高一 · 代数
（2020 秋 - 丰城市校级期中）已知函数 $f(x)=x^{2}+4 x+\frac{p}{2}+2$, 正数 $p$ 在集合 $M$ 上随机取值.

（1）设 $M=\{x \in \mathbf{Z} \mid 0<x \leqslant 5\}$, 求方程 $f(x)=0$ 有实数根的概率;

（2）设 $M=\{x \in \mathbf{R} \mid 0<x \leqslant 5\}$, 求 $f(x) \geqslant-1$ 恒成立的概率.
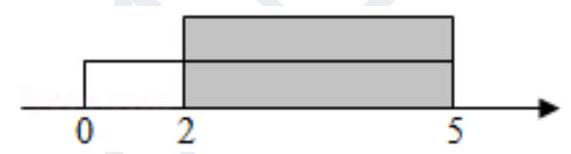
答案: 解：（1） $p$ 的全部取值为 $1,2,3,4,5$, 即有 5 个基本事件,记事件 $A=\{$ 方程 $f(x)=0$ 有实数根 $\}$, 则 $\Delta=16-4\left(\frac{p}{2}+2\right) \geq 0 \Rightarrow 0<p \leq 4$,满足方程 $f(x)=0$ 有实数根的 $p$ 为 $1,2,3,4$.

因此事件 $A$ 含有 4 个基本事件, 所以 $P(A)=\frac{4}{5}$,

(2) 由 $f(x)=(x+2)^{2}+\frac{p}{2}-2 \geq-1$ 恒成立, 知 $\frac{p}{2}-2 \geq-1 \Rightarrow p \geq 2$,

正数 $p$ 的所有可能取值构成集合 $M=\{x \in \mathbf{R} \mid 0<x \leqslant 5\}$,

满足 $f(x) \geqslant-1$ 恒成立的正数 $p$ 构成集合 $\{x \mid 2 \leqslant x \leqslant 5\}$,

记 $B=\{f(x) \geqslant-1$ 恒成立 $\}, P(B)=\frac{5-2}{5-0}=\frac{3}{5}$.